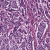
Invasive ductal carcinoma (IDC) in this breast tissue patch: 1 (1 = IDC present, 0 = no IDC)